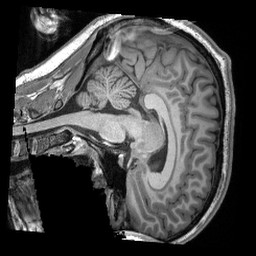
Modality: T1w
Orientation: sagittal
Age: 19
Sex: male
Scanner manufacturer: siemens
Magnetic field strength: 3 T
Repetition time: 2.3 s
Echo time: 0.00308 s